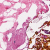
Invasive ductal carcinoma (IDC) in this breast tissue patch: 0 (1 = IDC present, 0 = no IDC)